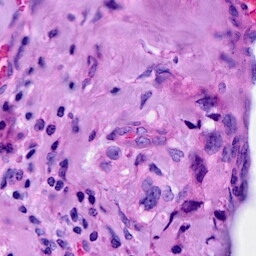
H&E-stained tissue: Ovarian